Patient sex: F
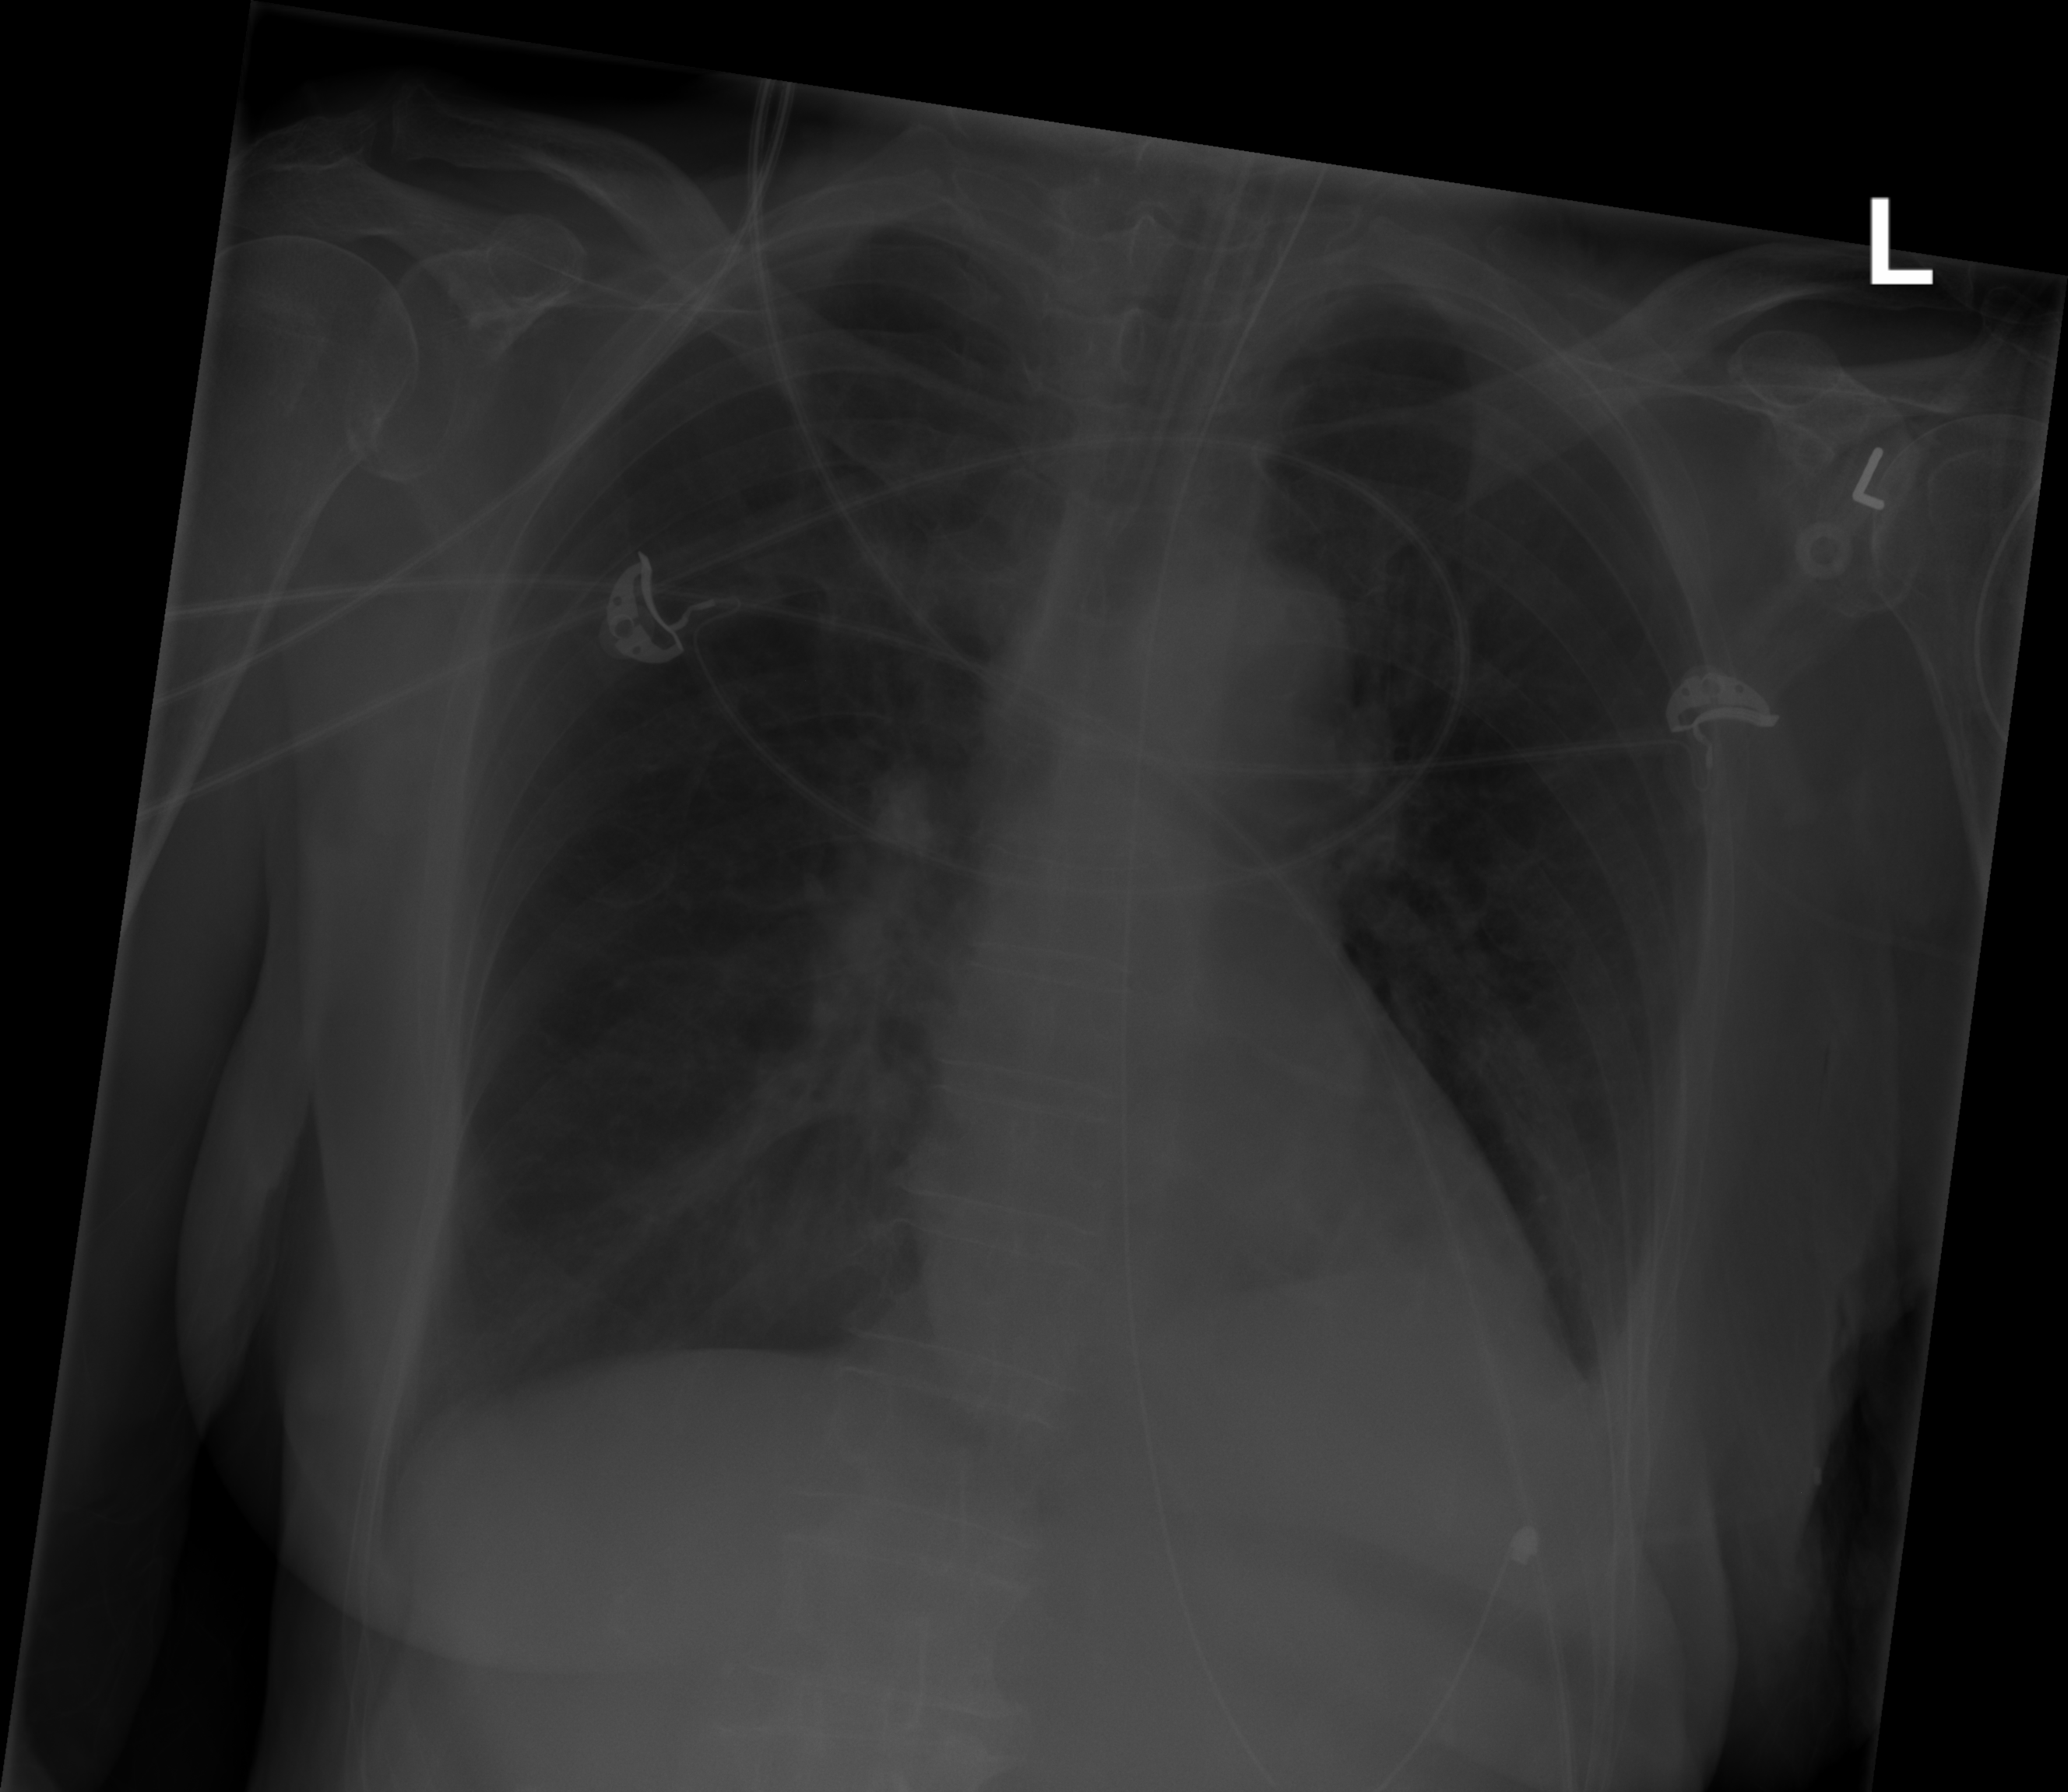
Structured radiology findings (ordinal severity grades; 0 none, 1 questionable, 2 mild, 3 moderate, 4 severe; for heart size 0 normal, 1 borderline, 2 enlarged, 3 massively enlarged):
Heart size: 0
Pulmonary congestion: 2
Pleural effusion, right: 2
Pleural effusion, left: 1
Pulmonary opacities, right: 0
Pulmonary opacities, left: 0
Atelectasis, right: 3
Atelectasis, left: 1